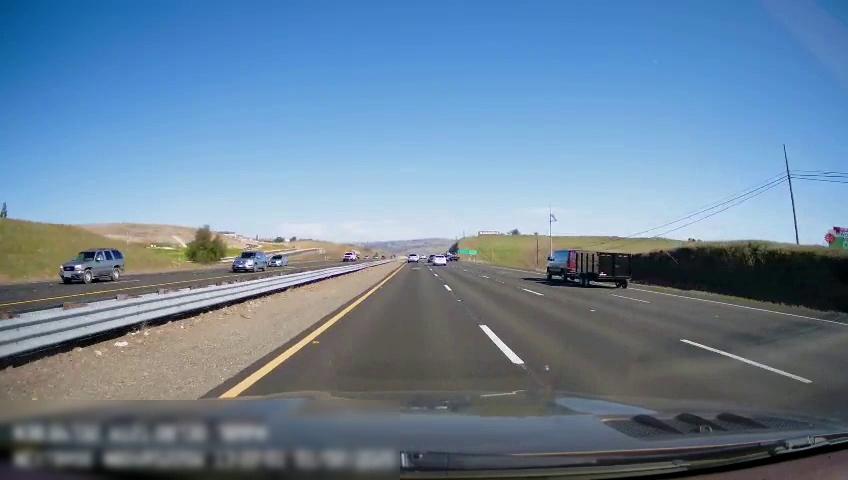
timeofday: Day
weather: Sunny
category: Drivable Space
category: Drivable Space
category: Vehicles | SUV
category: Vehicles | SUV
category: Vehicles | Car
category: Vehicles | SUV
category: Vehicles | Truck
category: Vehicles | Car
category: Vehicles | Other LV
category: Vehicles | Van
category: Lanes | Current Lane
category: Lanes | Current Lane
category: Lanes | Alternate Lane
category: Lanes | Alternate Lane
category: Lanes | Alternate Lane
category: Lanes | Opposite Lane
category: Lanes | Opposite Lane